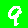
Digit: 9